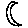
Label: moon